Interaction volume radius: 5 \u00c5
Interaction volume height: 20 \u00c5
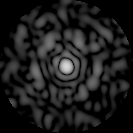
Disorder parameter: 0.8347